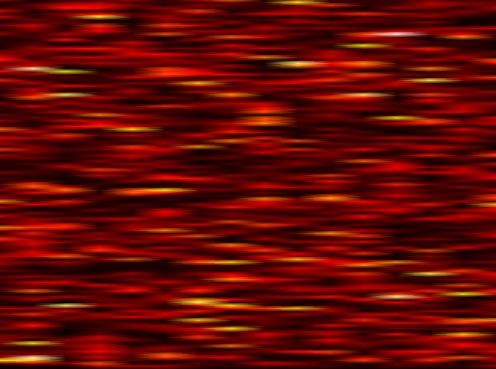
Label: WOLA